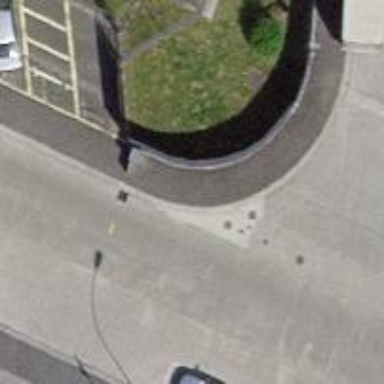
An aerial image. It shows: Asphalt sidewalk along the footway.